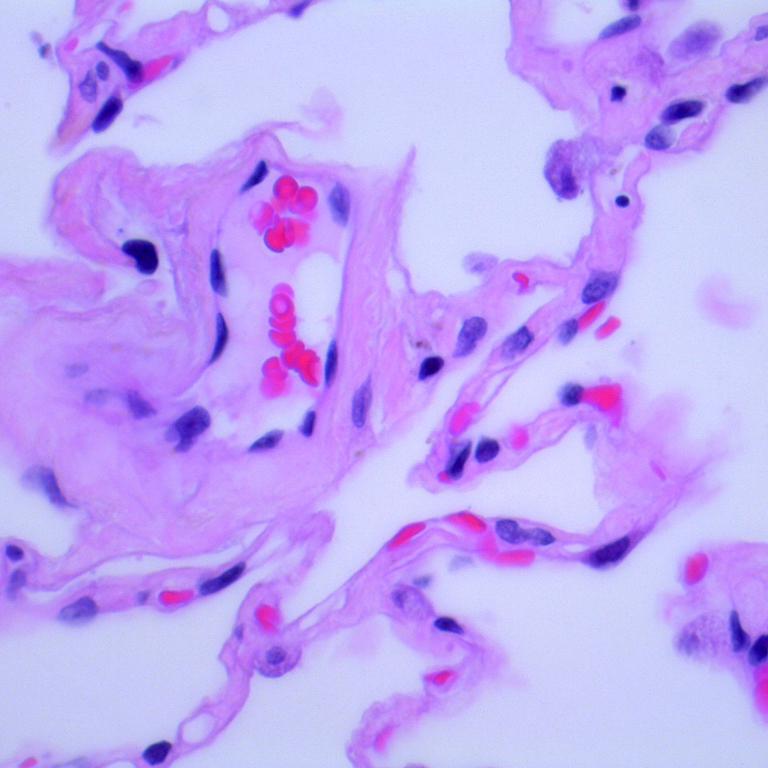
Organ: lung
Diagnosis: benign